Field crop: maize
Growth stage: 2
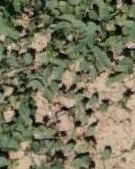
Species: convolvulus